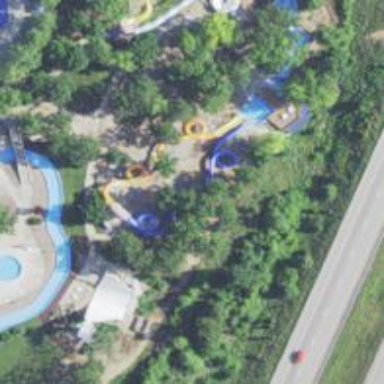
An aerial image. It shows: Water slide attraction.